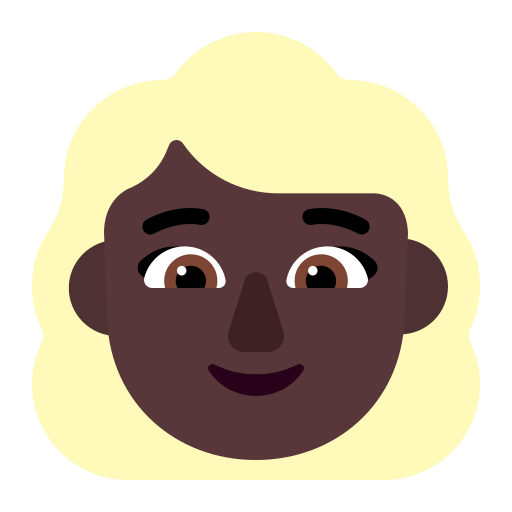
woman blonde hair flat dark